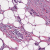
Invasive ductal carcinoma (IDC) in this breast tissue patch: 1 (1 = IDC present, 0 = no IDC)